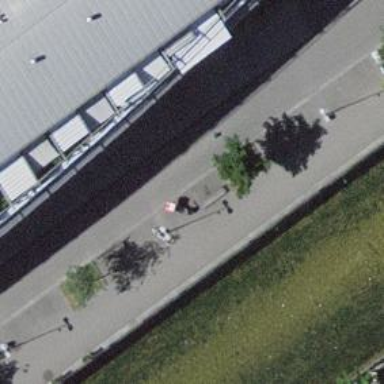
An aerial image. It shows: Rising bollard serving as barrier.